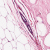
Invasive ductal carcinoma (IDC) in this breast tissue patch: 0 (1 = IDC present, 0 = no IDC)